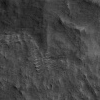
Atmospheric dust classification: not_dusty